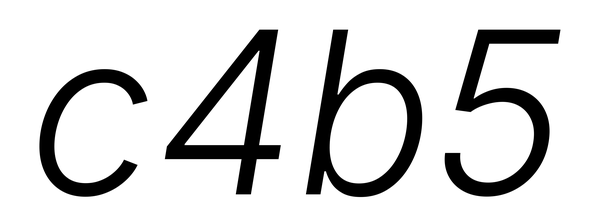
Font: Inter-Italic_Light_Italic